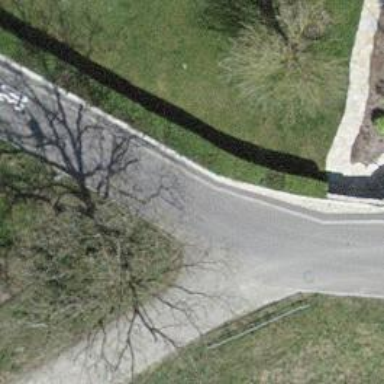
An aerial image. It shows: Residential road.